Field crop: maize
Growth stage: 2
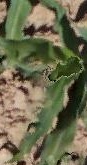
Species: maize